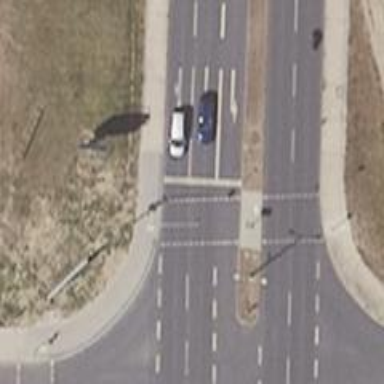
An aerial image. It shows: Road with traffic signals controlling the flow of traffic.